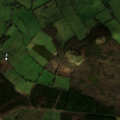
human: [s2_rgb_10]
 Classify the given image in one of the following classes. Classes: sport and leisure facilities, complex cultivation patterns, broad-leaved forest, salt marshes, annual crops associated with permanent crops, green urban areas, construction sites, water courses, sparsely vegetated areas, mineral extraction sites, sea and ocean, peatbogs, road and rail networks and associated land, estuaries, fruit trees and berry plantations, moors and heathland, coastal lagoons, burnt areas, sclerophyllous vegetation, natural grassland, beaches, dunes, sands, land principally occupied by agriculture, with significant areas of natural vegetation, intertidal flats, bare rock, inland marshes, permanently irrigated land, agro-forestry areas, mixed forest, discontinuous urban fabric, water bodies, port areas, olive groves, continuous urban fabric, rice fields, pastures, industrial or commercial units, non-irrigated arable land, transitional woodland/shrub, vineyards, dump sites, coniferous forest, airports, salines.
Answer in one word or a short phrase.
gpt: pastures, mixed forest, natural grassland, transitional woodland/shrub